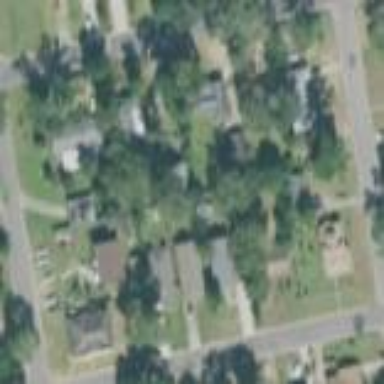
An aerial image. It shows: Residential area consisting of single-family homes.